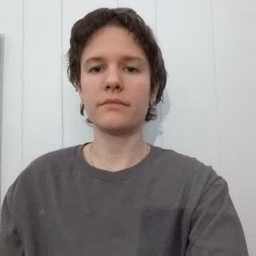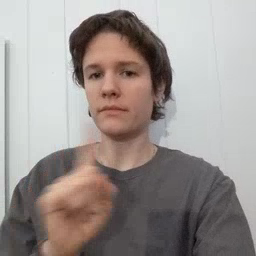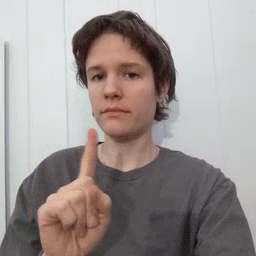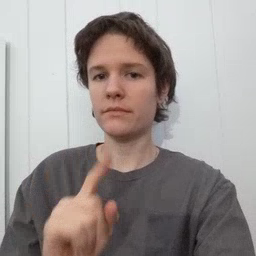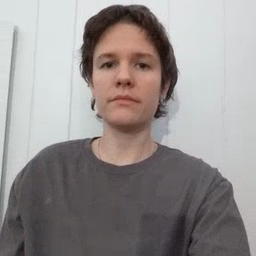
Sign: where